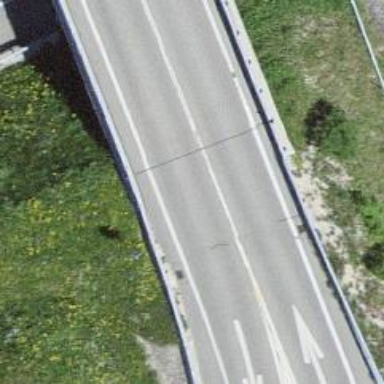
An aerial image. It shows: Asphalt surface bridge for trunk link highway.